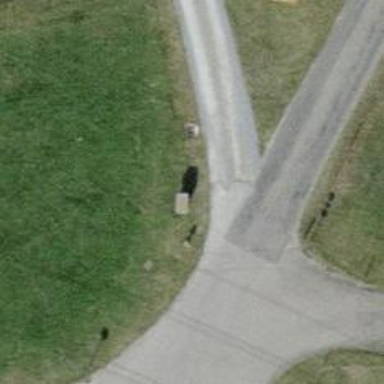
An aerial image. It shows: Unclassified road with asphalt surface.